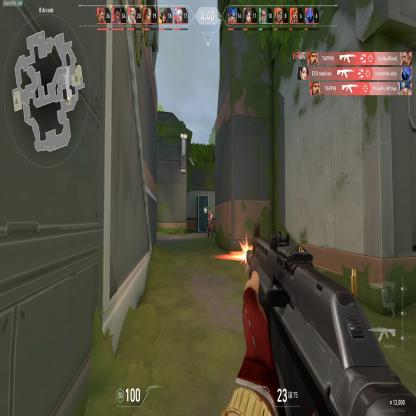
Label: enemy